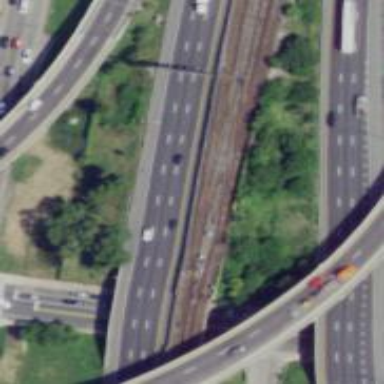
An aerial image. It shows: Electrified rail siding.